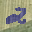
Label: 2